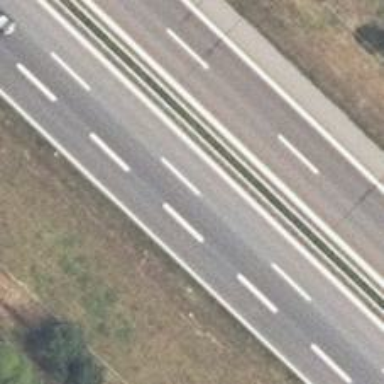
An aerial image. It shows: Asphalt motorway.